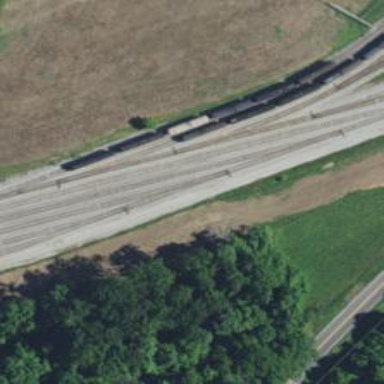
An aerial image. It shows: Railway spur service.